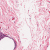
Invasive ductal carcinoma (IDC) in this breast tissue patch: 0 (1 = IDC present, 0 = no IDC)